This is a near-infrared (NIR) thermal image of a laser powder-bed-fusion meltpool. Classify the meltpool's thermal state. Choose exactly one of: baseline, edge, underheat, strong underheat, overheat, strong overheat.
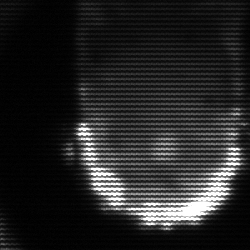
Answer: baseline